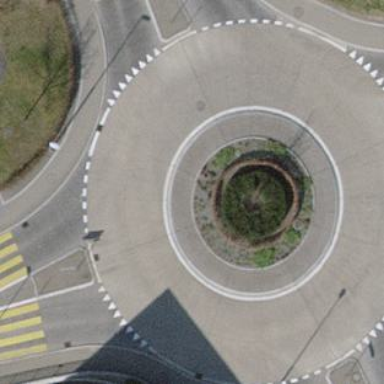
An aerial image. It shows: Tertiary road with asphalt surface leading to roundabout junction.